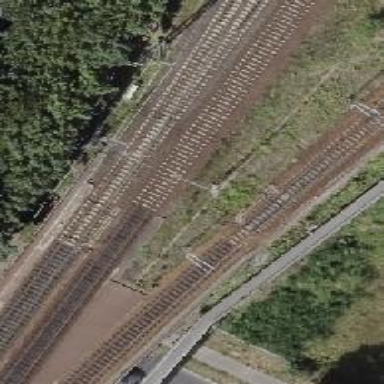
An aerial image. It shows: Railway signal.